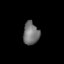
Tissue: lung
Cell type: Epithelial cells
Senescence score: 0.1849
Nuclear area (px): 360
Mean DAPI intensity: 114.772